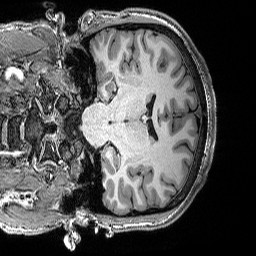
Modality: T1w
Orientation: coronal
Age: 24
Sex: male
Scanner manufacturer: siemens
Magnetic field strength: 3 T
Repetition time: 2.53 s
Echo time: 0.0033 s